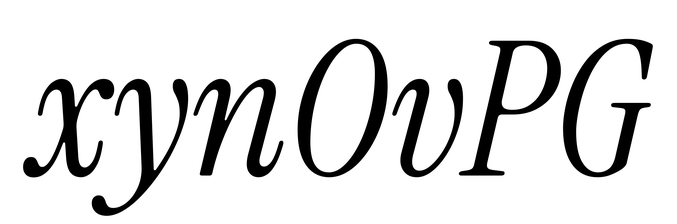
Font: InstrumentSerif-Italic